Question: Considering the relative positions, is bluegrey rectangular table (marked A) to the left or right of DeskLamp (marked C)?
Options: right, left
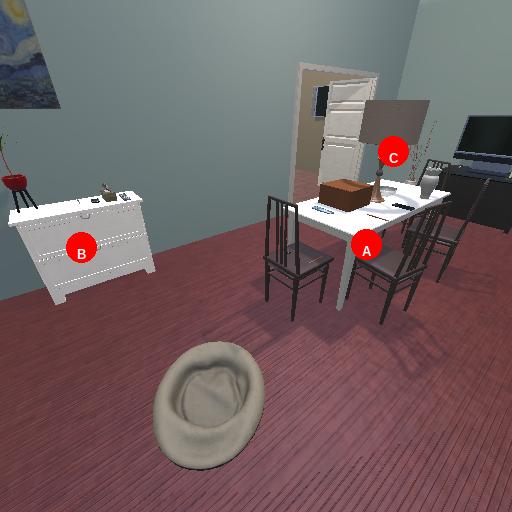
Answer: right